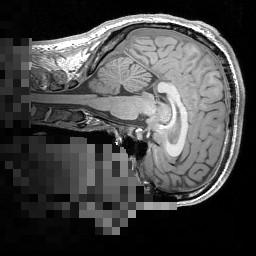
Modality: T1w
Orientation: sagittal
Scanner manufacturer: siemens
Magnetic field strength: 3 T
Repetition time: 1.5 s
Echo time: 0.00291 s